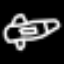
Label: airplane